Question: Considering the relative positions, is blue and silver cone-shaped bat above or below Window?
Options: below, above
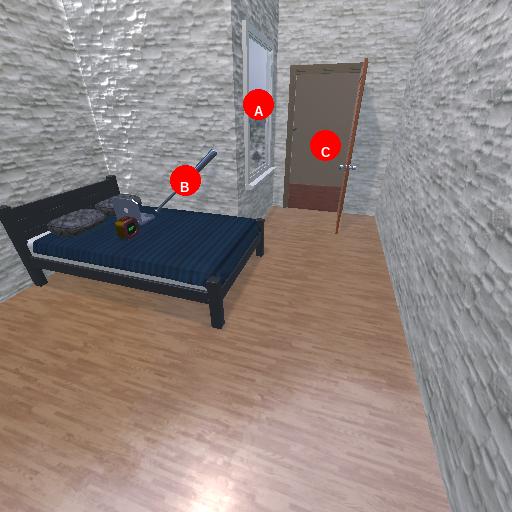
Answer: below